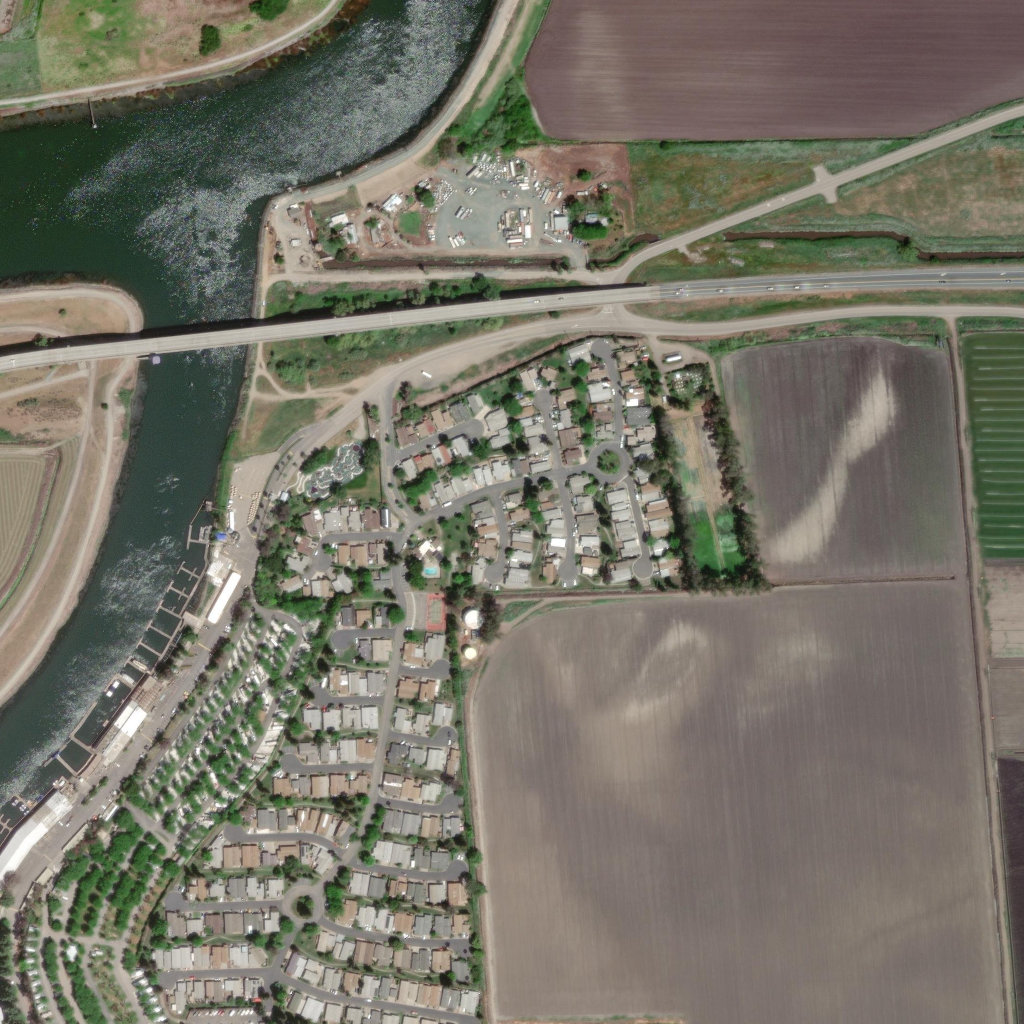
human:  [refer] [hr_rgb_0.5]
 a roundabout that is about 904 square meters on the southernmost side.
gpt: <box>[[27, 86, 32, 90, 0]]</box>